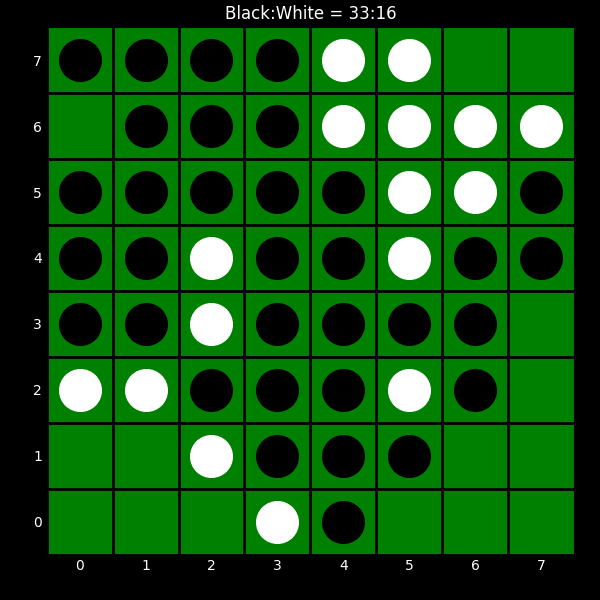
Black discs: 33
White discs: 16